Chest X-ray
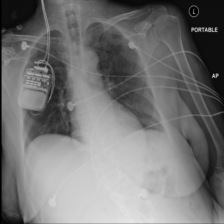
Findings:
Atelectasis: negative
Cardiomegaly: negative
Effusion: negative
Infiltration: negative
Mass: negative
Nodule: negative
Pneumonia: negative
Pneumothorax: negative
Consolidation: negative
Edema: negative
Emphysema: negative
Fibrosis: negative
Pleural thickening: negative
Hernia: negative